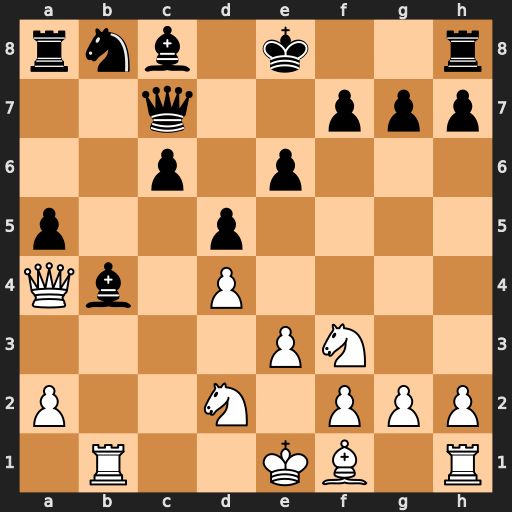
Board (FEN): rnb1k2r/2q2ppp/2p1p3/p2p4/Qb1P4/4PN2/P2N1PPP/1R2KB1R
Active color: w
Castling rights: Kkq
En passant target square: -
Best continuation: Rxb4 axb4 Qxa8